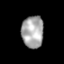
Tissue: lung
Cell type: T cells
Senescence score: 0.2154
Nuclear area (px): 691
Mean DAPI intensity: 167.217